Question: On Firefox, when hovering the mouse over a certain table in my webpage a strange '[object HTMLTableCellElement]' tooltip appears:

I am having a hard time narrowing what part of my code is the culprit because I don't even know what to look for.
---
Edit, solved the problem:
This table belongs to a Dojo Dijit <URL>. I accidentaly gave one of the template's nodes the 'dojo-attach-point' "title", causing Dojo to, during the rendering of the Widget, do a
'''
this.title = the_node_with_the_bad_attach_point
'''
The node is then converted to a string and that is where the "[object HTMLTableElement]" comes from.
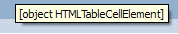
Answer: Probably this:
'''
cell.title = cell;
'''
which can be described as a failed attempt to store the reference to the cell inside its own title property (which holds the string that is shown inside the tooltip on mouse-over).
<URL>
Object references - when coerced to strings - usually look like so: ''[object Constructor]'', where 'Constructor' is the constructor function which the browser uses to instantiate that object.